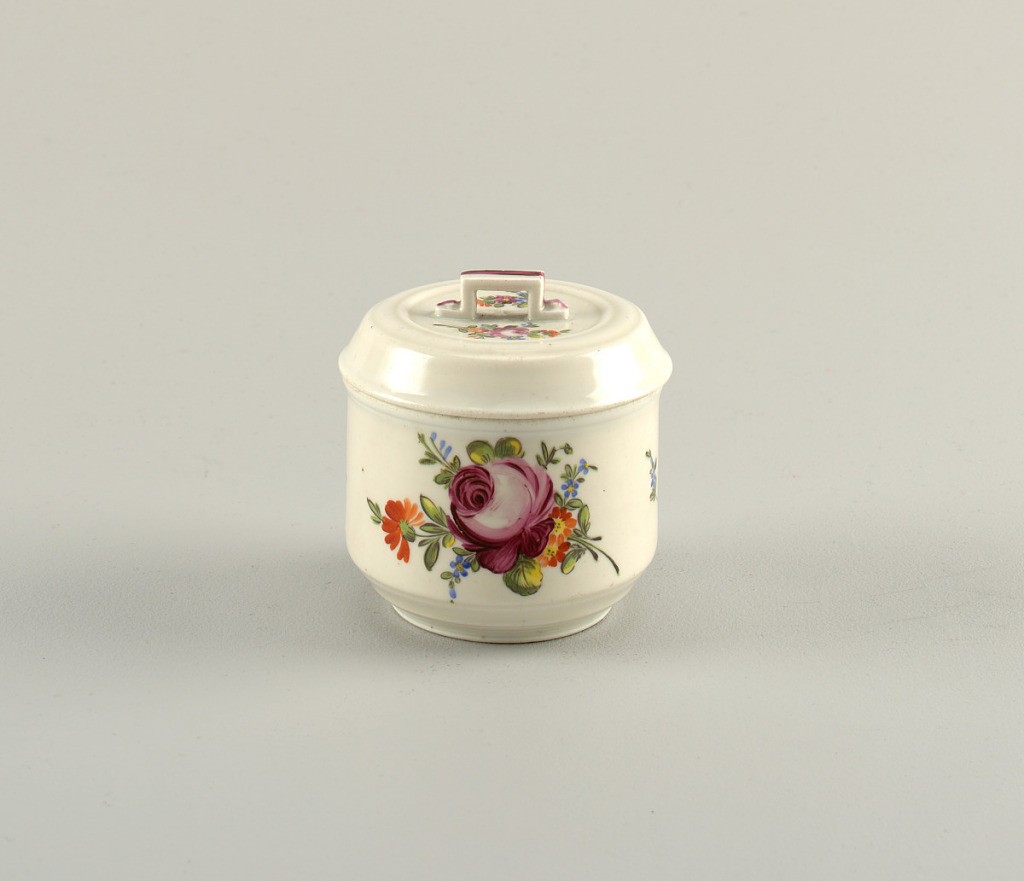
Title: Sugar Bowl
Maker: Wallendorf Porcelain Manufactory, German, established 1764
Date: ca. 1800
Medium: hard paste porcelain, vitreous enamel
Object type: sugar bowl
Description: Cylindrical; molded flat cover with rectangular strap handle. Overglaze polychrome decoration of flowers.